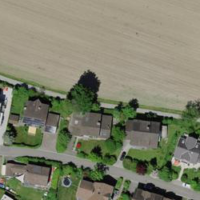
EUNIS habitat code: 55
Species observed at this site:
Vicia sepium